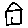
Label: house